Question: When rehearsing Cocos2d V3 physics with debug mode enabled I noticed that physics body attached to its sprite has different anchor point from that of the sprite itself. Here's how it looks:

And this is how I create a sprite with physics body:
'''
CCSprite *beam=[CCSprite spriteWithSpriteFrame:[[CCSpriteFrameCache sharedSpriteFrameCache] spriteFrameByName:@"w272.png"]];
beam.physicsBody=[CCPhysicsBody bodyWithRect:beam.boundingBox cornerRadius:0];
beam.position=ccp(125, 160);
[physicsWorld addChild:beam];
'''
Do you have any idea how to fix this? I don't set any anchor point anywhere.
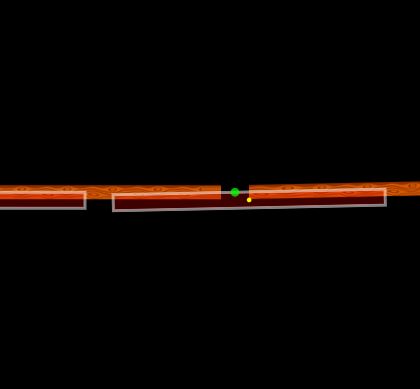
Answer: Physics objects automatically calculate a center of gravity, which is slightly different than an anchor point. Your real problem though is that you are using the sprite's bounding box as the rectangle to create the body and that's expressed in local coordinates. You want to make a text that goes from (0,0) to content size.